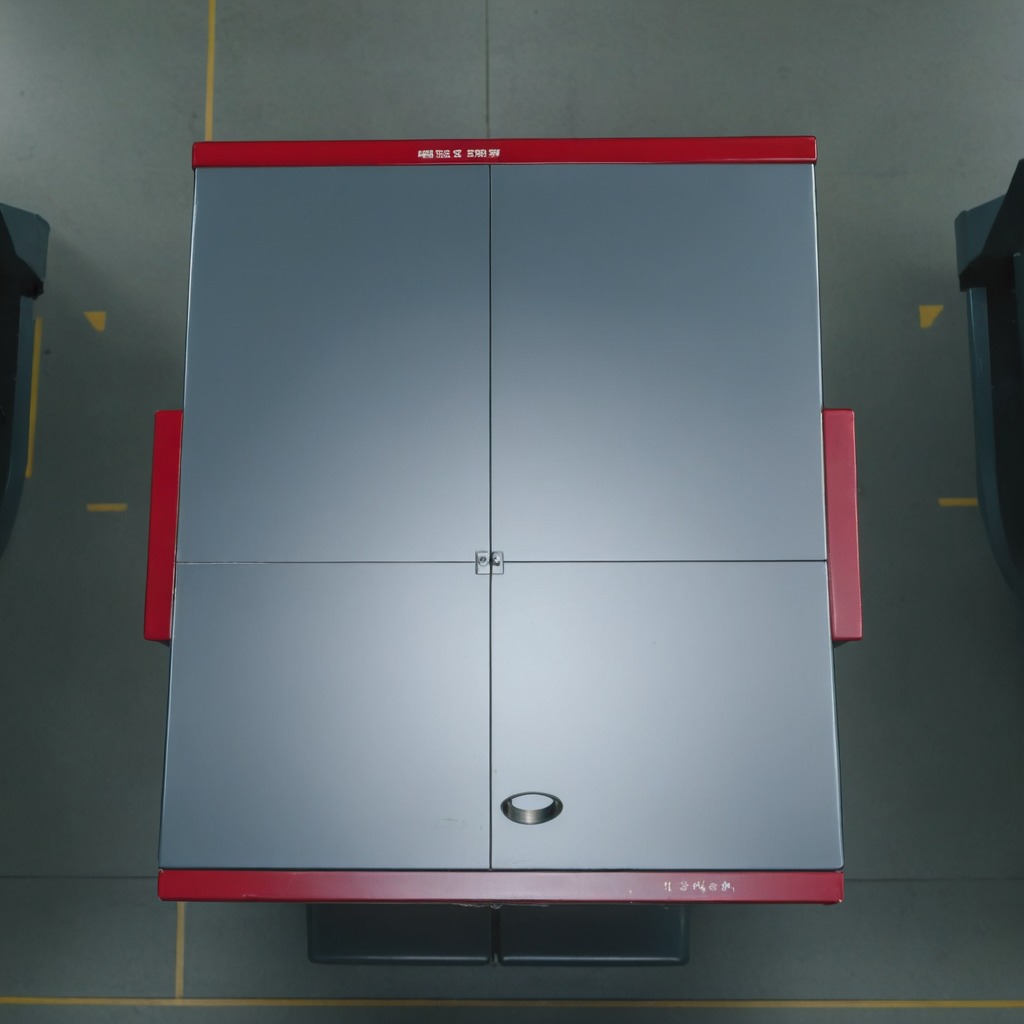
A flat metal washer lies on a toolbox surface in an airplane hangar workshop 8K.